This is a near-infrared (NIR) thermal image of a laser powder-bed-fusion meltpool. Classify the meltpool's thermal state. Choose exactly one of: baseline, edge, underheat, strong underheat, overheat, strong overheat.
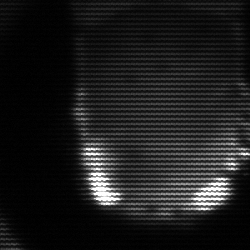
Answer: baseline